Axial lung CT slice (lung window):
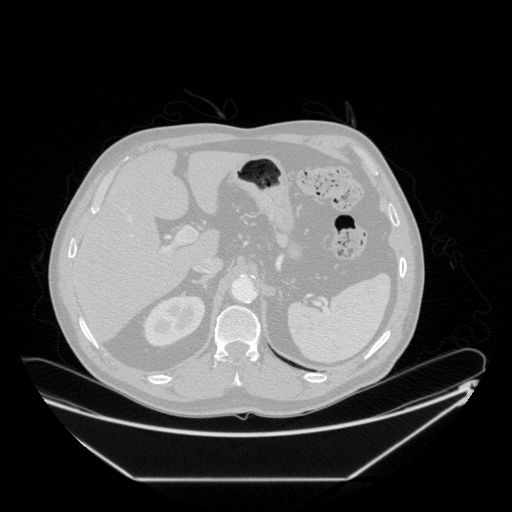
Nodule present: no